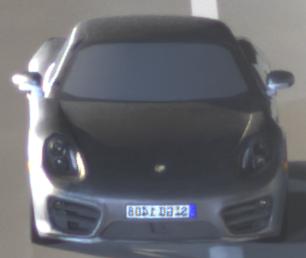
Make: Porsche
Model: Cayman
Detailed model: Cayman (981C)
Model produced from: 2013/03
Model produced until: 2014/04
Doors: 2
Color: gray
Road condition: wet road
Daytime: night
Contrast: high contrast